Aerial crown-view tile of a tropical tree (Barro Colorado Island, Panama), acquired 20241216:
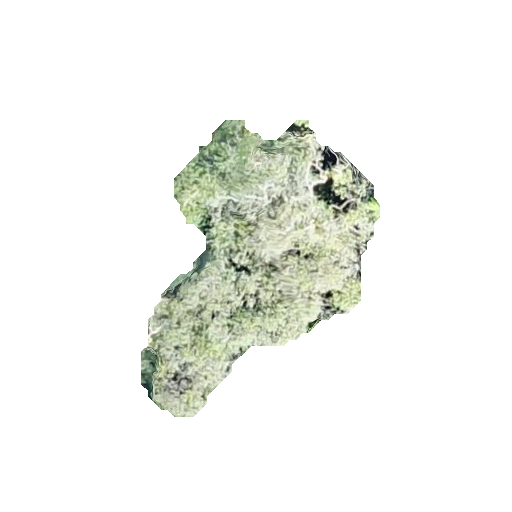
Species: Cordia alliodora
GBIF accepted scientific name: Cordia alliodora
Crown area: 60.411 m²